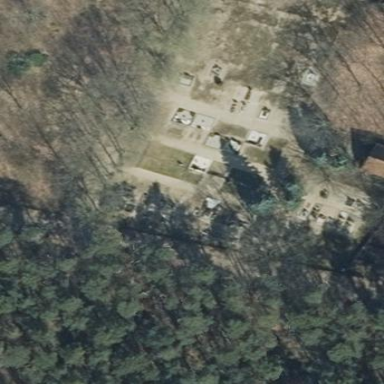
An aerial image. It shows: Cemetery.